Question: When I receive the Json Data from the ajax call, my model is null:
Here's my model in C# :
'''
public class ErrorReportModel
{
public bool isSuccess { get; set; }
public Dictionary<string, ScriptExecResultEntity[]> Errors{get;set;}
}
'''
That's my ajax call:
'''
StringJsonLastExecutionReportModel = JSON.stringify(JsonLastExecutionReportModel);
$.ajax({
url: urlPath,
type: 'POST',
dataType: 'html',
data: StringJsonLastExecutionReportModel,
contentType: 'application/json; charset=utf-8',
success: function (data, status, xhr) {
},
error: function (xhr, status, error) {
alert(error);
}
});
'''
the Json data ('StringJsonLastExecutionReportModel') looks like this and it's valid:
'''
{
"isSuccess": false,
"Errors": {
"e794bfa7-657b-482c-acdf-c5a3b6d2ce83": [
{
"ErrorMsg": "Invalid object name 'asfasf.CONTACT'.",
"Id": "63755f2a-1f02-480e-ab94-cafc62fd9634",
"ScriptContent": "CREATE VIEW [asfasf].Blala AS select * from [asfasf].[CONTACT]",
"ScriptDescription": "Script 6",
"ServerType": "SQLSERVER",
"Success": false
}
]
}
}
'''
Here's my controller method:
'''
public void DisplayErrorsReportAsync(ErrorReportModel model)
{
AsyncManager.Parameters["ErrorReportModelObject"] = model;
}
'''
the received model looks like this :

Why the object in my value of my dictionary is null?
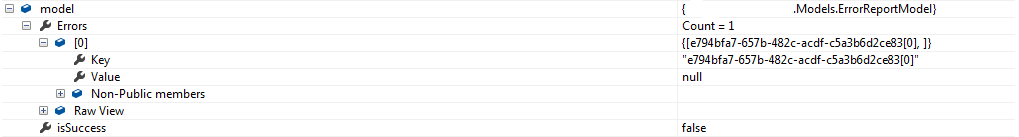
Answer: Your ajax call
'''
var json= "{"isSuccess": false, "Errors": { "e794bfa7-657b-482c-acdf-c5a3b6d2ce83": [ { "ErrorMsg": "Invalid object name 'asfasf.CONTACT'.", "Id": "63755f2a-1f02-480e-ab94-cafc62fd9634", "ScriptContent": "CREATE VIEW [asfasf].Blala AS select * from [asfasf].[CONTACT]", "ScriptDescription": "Script 6", "ServerType": "SQLSERVER", "Success": false } ] }}";
$.ajax({
type: "POST",
url: '/Default1/DisplayErrorsReportAsync?json=' + json,
data: json,
dataType: 'json',
//contentType: false,
//processData: false,
success: function (response) {
alert(response);
$('#GeneralSection').html(response.responseText);
},
error: function (error) {
$('#GeneralSection').html(error.responseText);
}
});
'''
Take json as string in your controller
in controller use
'''
[HttpPost]
public ActionResult DisplayErrorsReportAsync(string aaa)
{
JObject o = JObject.Parse(json);
JArray a = (JArray)o["ErrorReportModel"];
ErrorReportModel model= a.ToObject<ErrorReportModel>();
}
'''
Note : use Newtonsoft.Json